Question: I have one hash map. I'm storing 12 different key,values pairs in it.
The first 8 values are stored fine, but when I try to put the 9th value it overwrites the old value. But the size increases.
If I try to get the old values, I get 'null's. I have also checked the hash map table. Only 8 values are there. The old values are overwritten.
here have only 7 values but size is 9 . how it's possible ?
What could I be doing wrong?
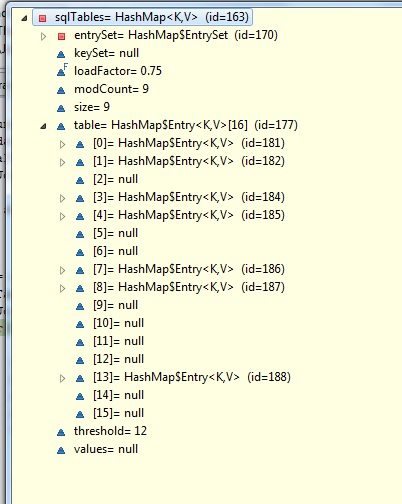
Answer: As for the size=9 but only 7 values in the table, you are misunderstanding the internal workings of the 'HashMap'. All values are not stored in the top-level table. The table is more like "buckets" that store entries grouped by certain hashcode ranges. Each "bucket" holds a chain of linked entries so what you are seeing in the table are just the first entries in each particular range chain. The 'size' is always correct though, in terms of total number of entries in the map.
As for entries overwriting eachother, that happens only when you put en entry with a key that is identical (hashCode and equals) to en existing entry. So you are either adding with an existing key, or you are adding with 'null' as key (null is permissible as key, but you can only have one entry with the key null).
Check your code, are you adding with 'null' keys? If you are using instances of a custom class (one you created yourself) as key, have you implemented 'hashCode()' and 'equals()' according to the specifications (see <URL>? Are you making sure that you are really using unique keys for all 12 put operations?